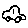
Label: car